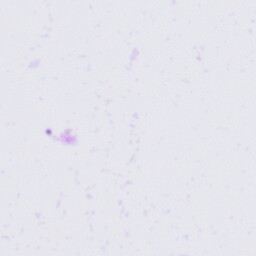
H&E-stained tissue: Tonsil